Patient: sex M, age 37
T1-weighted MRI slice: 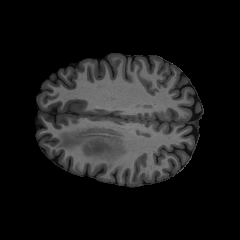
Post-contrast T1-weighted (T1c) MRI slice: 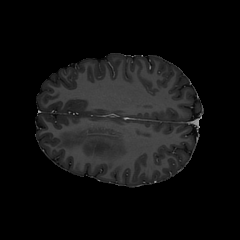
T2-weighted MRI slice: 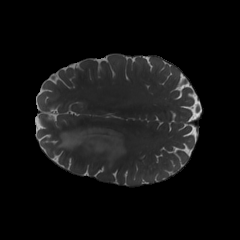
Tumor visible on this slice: yes
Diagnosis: Astrocytoma, IDH-mutant
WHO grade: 4